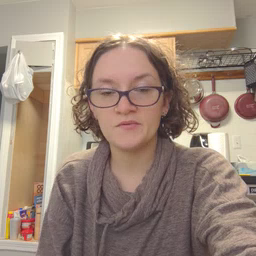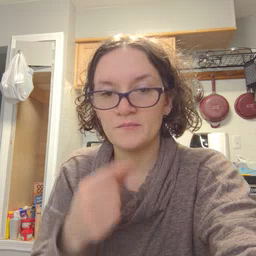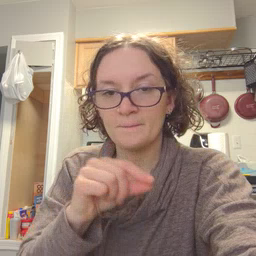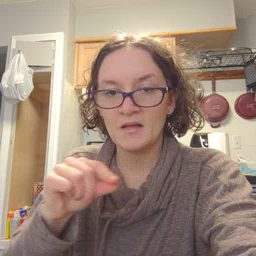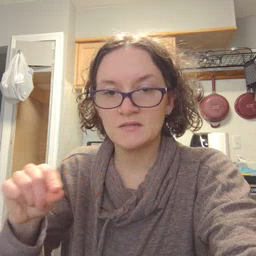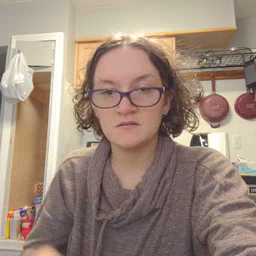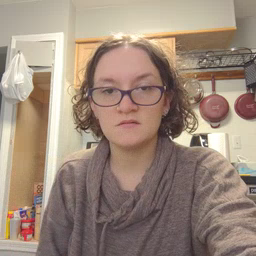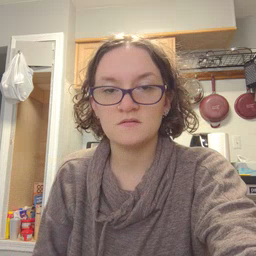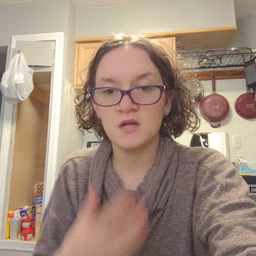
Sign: pen